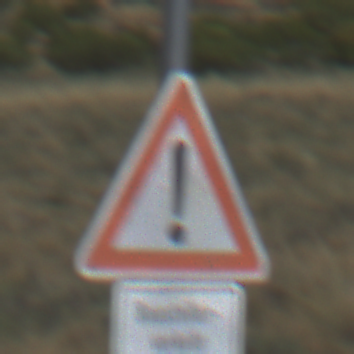
Verkehrszeichen: Gefahrenstelle
Zusatzzeichen unten: HinweiseAufGefahrenDurchVerbaleAngabe6
Umgebung: Outdoor, Nature
Tageszeit: Midday
Wetter: PartlyCloudy
Licht: Natural
Jahreszeit: NotSpecified
Kontrast: HighContrast